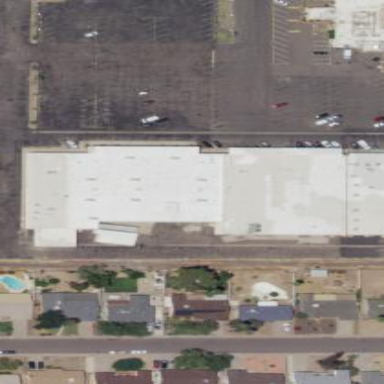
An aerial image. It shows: Retail building.